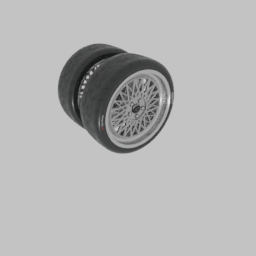
Label: mechanical